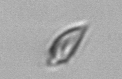
Label: Oxytoxum